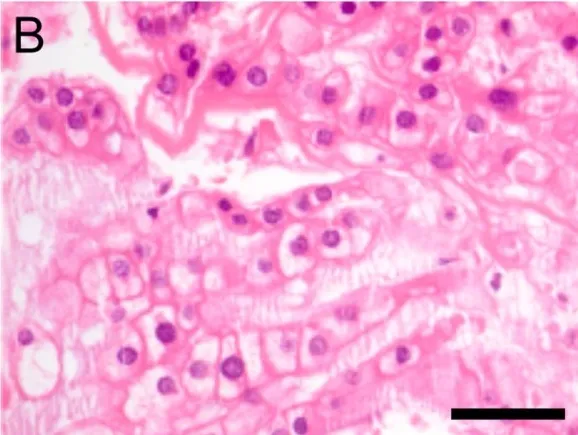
Histological appearance of chordoma. (A,B) Sections of primary tumor stained with hematoxylin and eosin (H&E).
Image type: pathology (h&e)